高一 · 立体几何学
如图是无盖正方体纸盒的平面展开图, 则直线 $A B, C D$ 在原正方体中的位置关系是( )

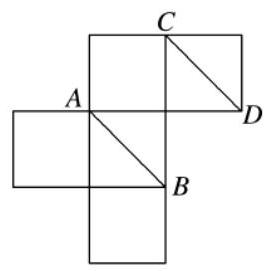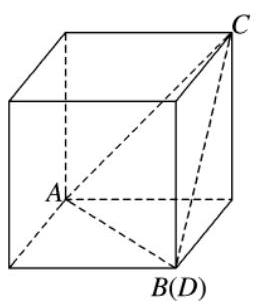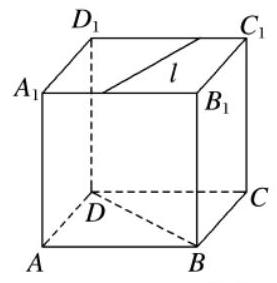
A. 平行
B. 相交且垂直
C. 异面
D. 相交成 $60^{\circ}$ 角
答案: D
解析: 如图, 连接 $A C$, 得正三角形 $A B C, \therefore A B, C D$ 在原正方体中相交成 $60^{\circ}$ 角.

6.如图所示, 已知在正方体 $A B C D-A_{1} B_{1} C_{1} D_{1}$ 中, $l \subset$ 平面 $A_{1} B_{1} C_{1} D_{1}$, 且 $l$ 与 $B_{1} C_{1}$ 不平行, 则下列一定正确的是( )

A. $l$ 与 $A D$ 平行

B. $l$ 与 $A B$ 异面

C. $l$ 与 $C D$ 所成角为 $30^{\circ}$

D. $l$ 与 $B D$ 垂直

答案 $B$

解析 由 $l$ 与 $A B$ 既不平行也不相交, 故 $l$ 与 $A B$ 一定互为异面直线.